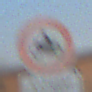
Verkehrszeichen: VerbotKraftraeder
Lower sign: PersonengruppenFrei1
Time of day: SunriseSunset
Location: Outdoor (Suburban)
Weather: PartlyCloudy
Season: Winter
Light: Natural